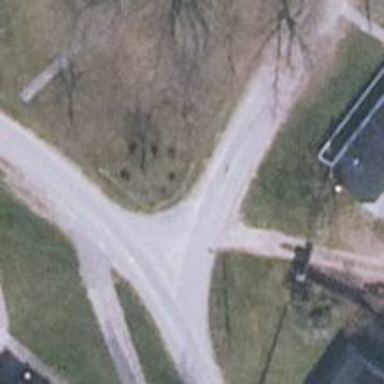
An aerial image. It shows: Residential road with asphalt surface.